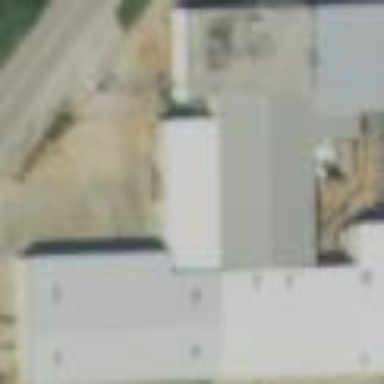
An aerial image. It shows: Commercial building.